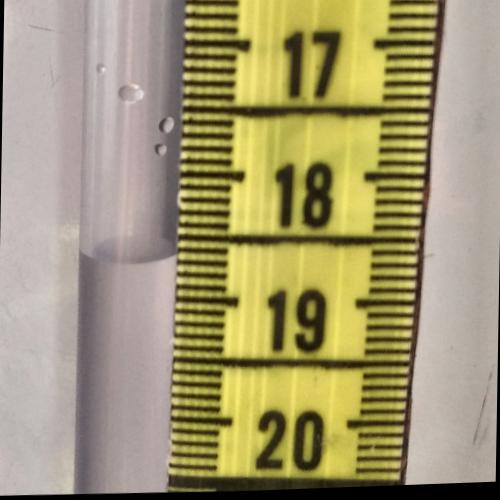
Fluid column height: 18.6 cm